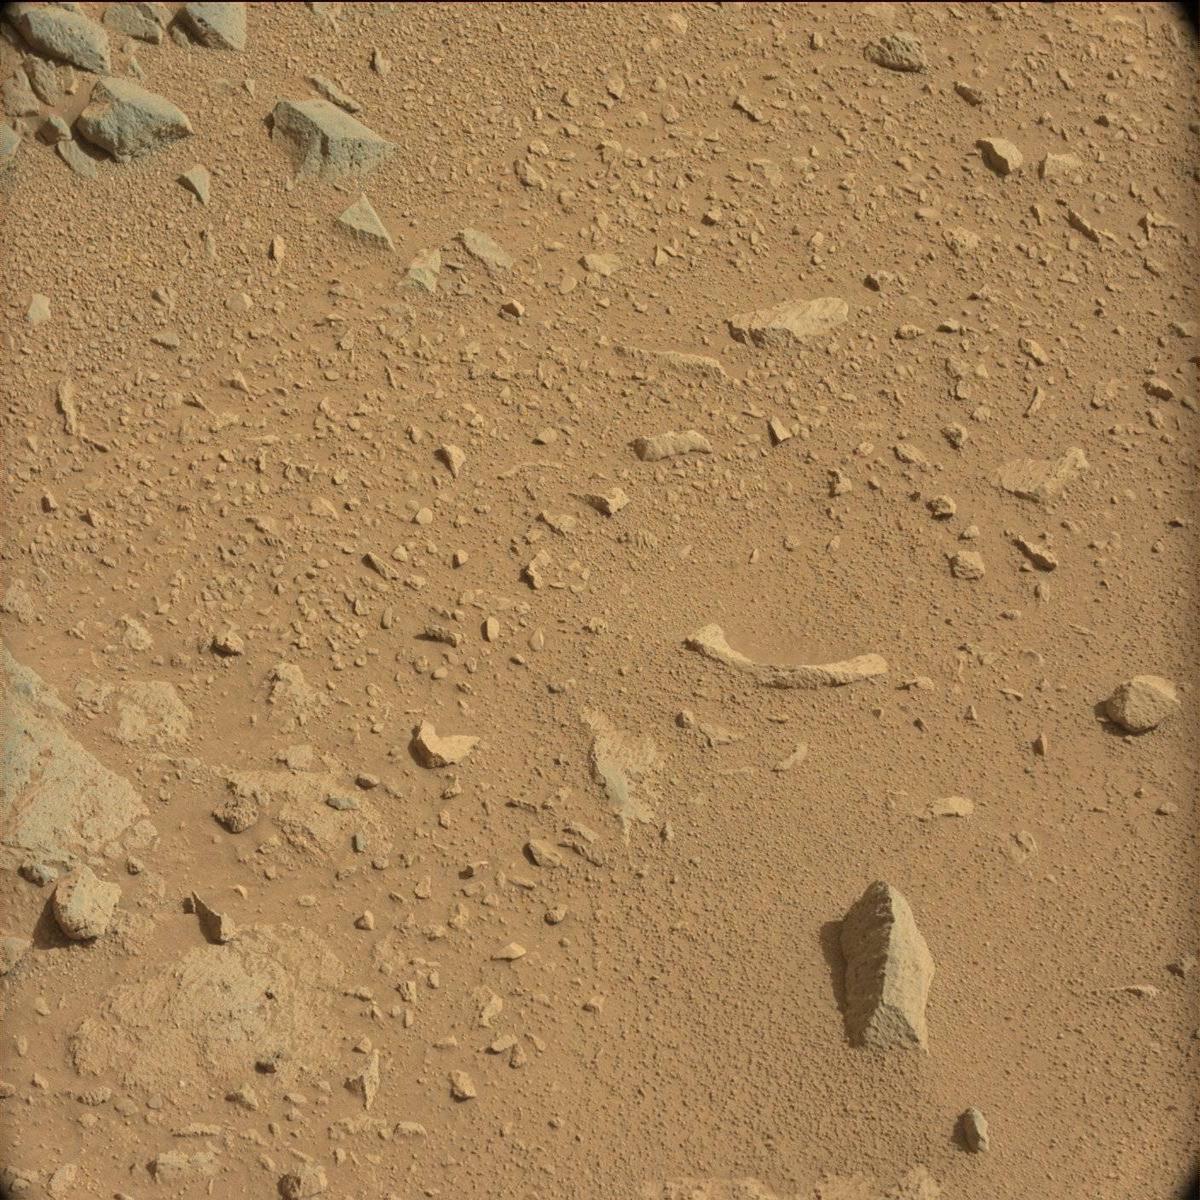
Terrain classes present: Bedrock, Rock, Sand / Soil